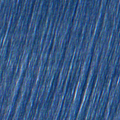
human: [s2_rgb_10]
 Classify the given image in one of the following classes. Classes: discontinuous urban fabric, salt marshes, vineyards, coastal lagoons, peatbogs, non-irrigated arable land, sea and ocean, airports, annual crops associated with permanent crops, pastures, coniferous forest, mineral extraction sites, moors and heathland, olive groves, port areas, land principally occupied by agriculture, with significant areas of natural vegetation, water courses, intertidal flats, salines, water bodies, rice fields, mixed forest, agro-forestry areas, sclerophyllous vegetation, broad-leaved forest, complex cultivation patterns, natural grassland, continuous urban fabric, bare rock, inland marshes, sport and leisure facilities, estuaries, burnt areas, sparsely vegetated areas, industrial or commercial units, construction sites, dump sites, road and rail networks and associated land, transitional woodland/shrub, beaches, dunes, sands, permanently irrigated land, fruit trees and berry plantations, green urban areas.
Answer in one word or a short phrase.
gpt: continuous urban fabric